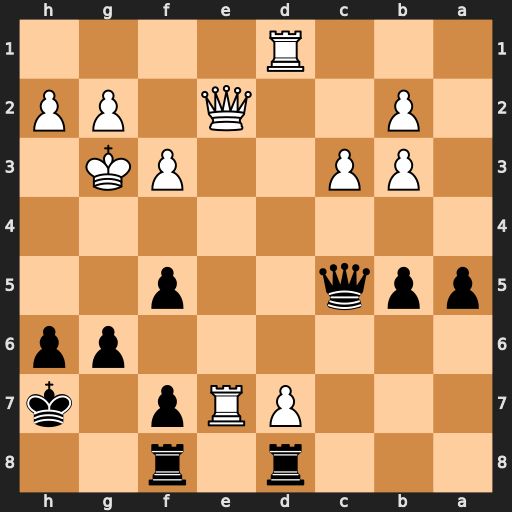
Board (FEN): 3r1r2/3PRp1k/6pp/ppq2p2/8/1PP2PK1/1P2Q1PP/3R4
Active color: b
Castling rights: -
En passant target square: -
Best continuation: f4+ Kxf4 Qg5+ Ke4 Qxe7+